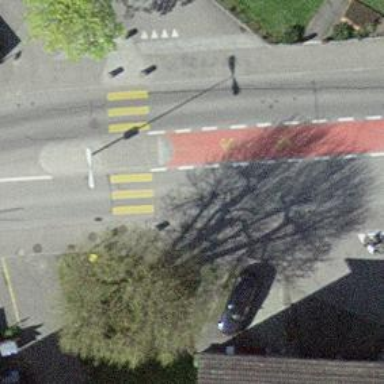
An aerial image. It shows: Uncontrolled footway crossing with markings.